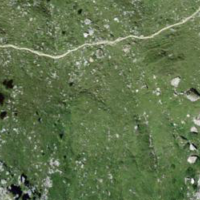
EUNIS habitat code: 26
Species observed at this site:
Gentiana bavarica
Parnassia palustris